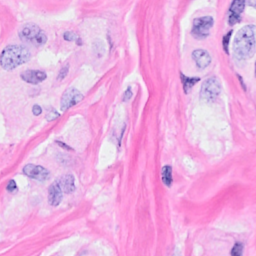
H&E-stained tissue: Breast